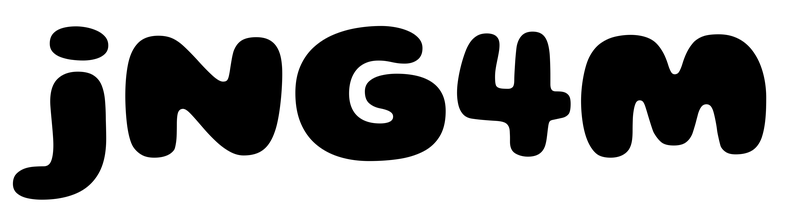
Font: Gluten_ExtraBold